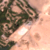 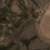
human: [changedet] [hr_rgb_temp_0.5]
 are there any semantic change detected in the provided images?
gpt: New constructions and parks were created near the existing ones.